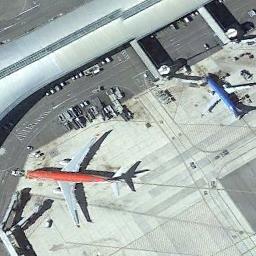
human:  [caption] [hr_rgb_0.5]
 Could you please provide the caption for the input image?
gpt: A blue plane and a red plane and many cars were stopped beside the terminal .

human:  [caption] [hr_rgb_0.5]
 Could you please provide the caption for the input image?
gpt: A red plane and a blue plane parked next to boarding bridges of the striped terminal while some facilities and cars in front of them .

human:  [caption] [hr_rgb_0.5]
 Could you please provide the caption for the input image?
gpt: The airplane with red fuselage are about three times larger than that with blue fuselage .

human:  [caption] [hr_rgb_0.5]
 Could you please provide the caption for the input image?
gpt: Two planes of different colors and sizes parked neatly next to the buildings in the airport .

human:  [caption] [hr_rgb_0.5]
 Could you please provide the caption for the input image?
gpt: Two planes are in the parking lot next to the building .